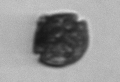
Label: Scrippsiella